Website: slack
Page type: stored-credit-cards
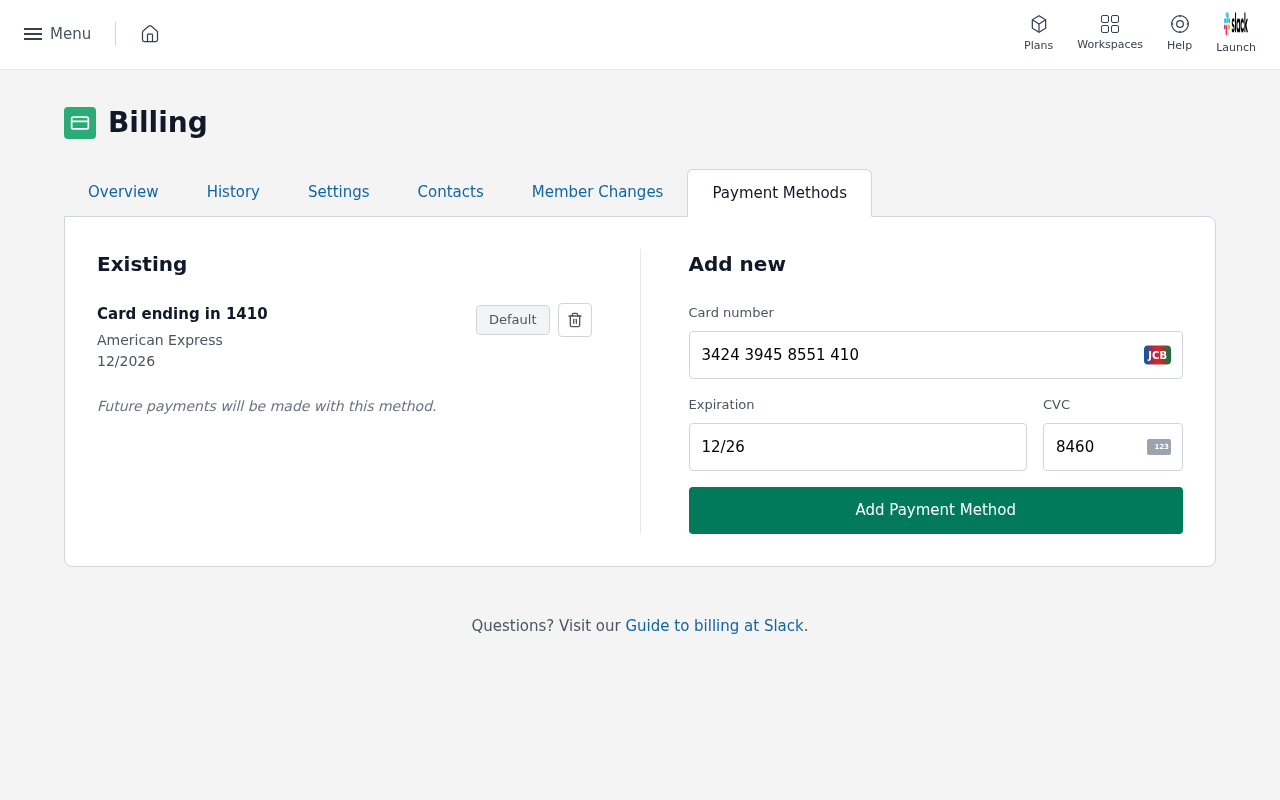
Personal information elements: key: PII_CARD_CVV
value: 8460
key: PII_CARD_EXPIRY
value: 12/2026
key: PII_CARD_EXPIRY
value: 12/26
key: PII_CARD_LAST4
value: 1410
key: PII_CARD_NUMBER
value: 3424 3945 8551 410
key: PII_CARD_TYPE
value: American Express